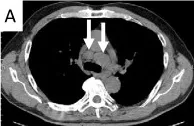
Computed tomography before and after treatment. Pre-treatment images showed enlarged mediastinal. Arrows).
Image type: radiology (ct)